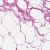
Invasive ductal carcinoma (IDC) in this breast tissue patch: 0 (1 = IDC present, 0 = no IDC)